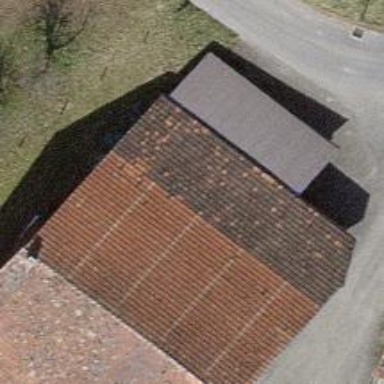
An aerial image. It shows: Garage.